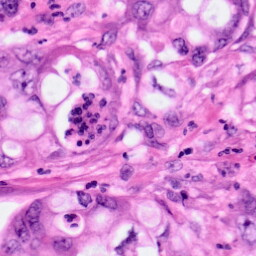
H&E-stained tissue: Pancreatic